Question: i always got an error while at the second tableview. I creating a simple apps using storyboard. the first time my apps run, it will show up a list of data that i created. if user click the row, i want to change into the other page, at the other page there are also have a tableview. I also hardcode the list of data, but i failed to show it.
I always got an error in this part
'''
-(UITableViewCell *)tableView:(UITableView *)tableView cellForRowAtIndexPath:(NSIndexPath *)indexPath
{
UITableViewCell *cell = [tableView dequeueReusableCellWithIdentifier:@"SubSiteCellDetail"];
cell.textLabel.text = [ListDetailSubSite objectAtIndex:indexPath.row]; //this always give me the error
return cell;
}
'''
here is how i create the list of data
'''
ListDetailSubSite = [NSMutableArray arrayWithCapacity:10];
SubSite *detailSubSite = [[SubSite alloc] init];
detailSubSite.sSubSiteName = [subsite.sSubSiteName stringByAppendingString:@"1"];
[ListDetailSubSite addObject:detailSubSite];
detailSubSite = [[SubSite alloc] init];
detailSubSite.sSubSiteName = [subsite.sSubSiteName stringByAppendingString:@"2"];
[ListDetailSubSite addObject:detailSubSite];
'''
here is how i move from UITableView to another UITableView.
'''
-(void)prepareForSegue:(UIStoryboardSegue *)segue sender:(id)sender
{
if ([[segue identifier] isEqualToString:@"ShowSubSiteDetail"]) {
NSIndexPath *indexPath = [self.tableView indexPathForSelectedRow];
SubSite *subsetSelected = [ListSubSite objectAtIndex:indexPath.row];
[[segue destinationViewController] setSubsite:subsetSelected];
}
}
'''
this is my error looks like
'''
2012-10-29 15:18:11.127 UniversalStoryBoard[5256:f803] -[SubSite isEqualToString:]: unrecognized selector sent to instance 0x9355340
2012-10-29 15:18:11.129 UniversalStoryBoard[5256:f803] *** Terminating app due to uncaught exception 'NSInvalidArgumentException', reason: '-[SubSite isEqualToString:]: unrecognized selector sent to instance 0x9355340'
*** First throw call stack:
(0x13ce022 0x155fcd6 0x13cfcbd 0x1334ed0 0x1334cb2 0x1580ff 0x4fb1 0xb2c54 0xb33ce 0x9ecbd 0xad6f1 0x56d21 0x13cfe42 0x1d86679 0x1d90579 0x1d154f7 0x1d173f6 0x1d16ad0 0x13a299e 0x1339640 0x13054c6 0x1304d84 0x1304c9b 0x12b77d8 0x12b788a 0x18626 0x1fcd 0x1f35)
terminate called throwing an exception
'''
here is the pic:

class SubSite.h
'''
#import <UIKit/UIKit.h>
@interface SubSite : NSObject
@property (nonatomic, copy) NSString *sSubSiteName;
@end
'''
class SubSite.m
'''
#import "SubSite.h"
@implementation SubSite
@synthesize sSubSiteName;
@end
'''
anyone can help me to solve this? thanks.
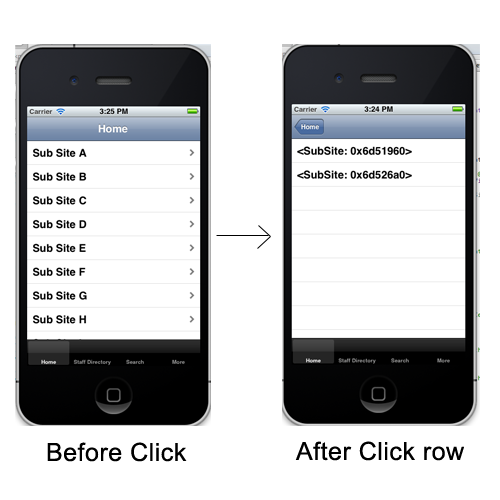
Answer: THe problem might be because in 'cell.textLabel.text = [ListDetailSubSite objectAtIndex:indexPath.row];' the cell expects a string and not a ListDetailSubSite object..
Similar error was solved in this link:
<URL>
Since you have mentioned that you have created a Subsite classs you can try that method.. basically you need to make sure that the input to 'cell.textLabel.text' is an NSString object..